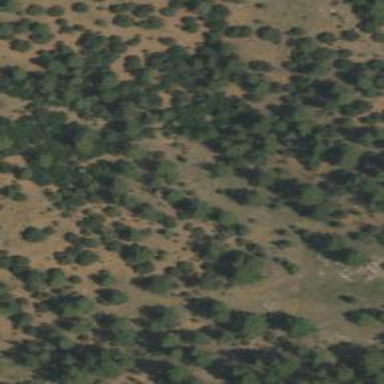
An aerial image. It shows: Mixed woodland area with trees. The leaf type and cycle are also mixed.